Field crop: maize
Growth stage: 2
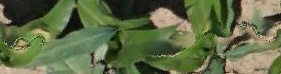
Species: maize